The plot is a time-scale (wavelet) decomposition of a bearing vibration signal. What is the most likely bearing condition (normal, inner_race, outer_race, ball)?
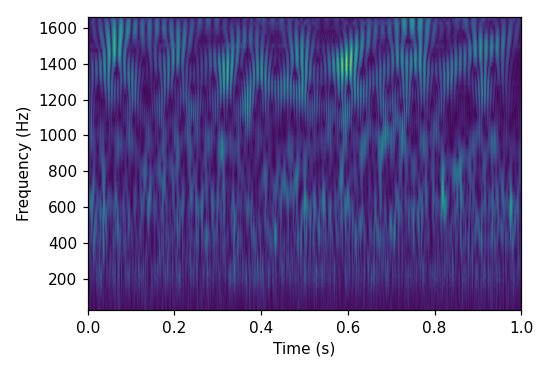
Answer: outer_race